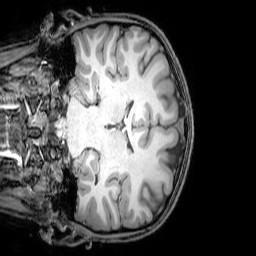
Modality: T1w
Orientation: coronal
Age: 20
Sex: male
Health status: healthy
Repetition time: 0.081 s
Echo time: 0.037 s